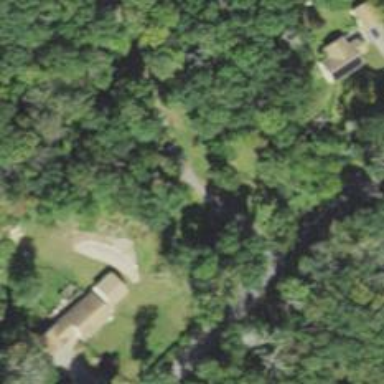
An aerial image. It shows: Residential driveway.